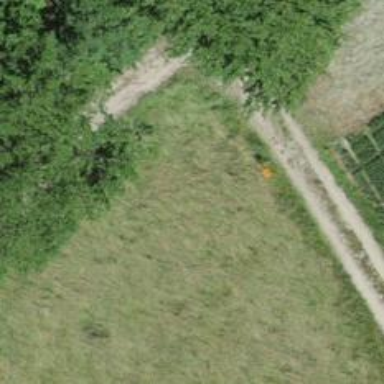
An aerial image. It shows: Aerial marker.